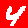
Digit: 4